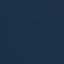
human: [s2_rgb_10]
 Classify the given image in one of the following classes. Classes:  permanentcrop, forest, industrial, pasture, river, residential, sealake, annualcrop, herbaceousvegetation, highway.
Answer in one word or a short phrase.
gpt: SeaLake